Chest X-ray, PA view. Patient: 3 years old, sex F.
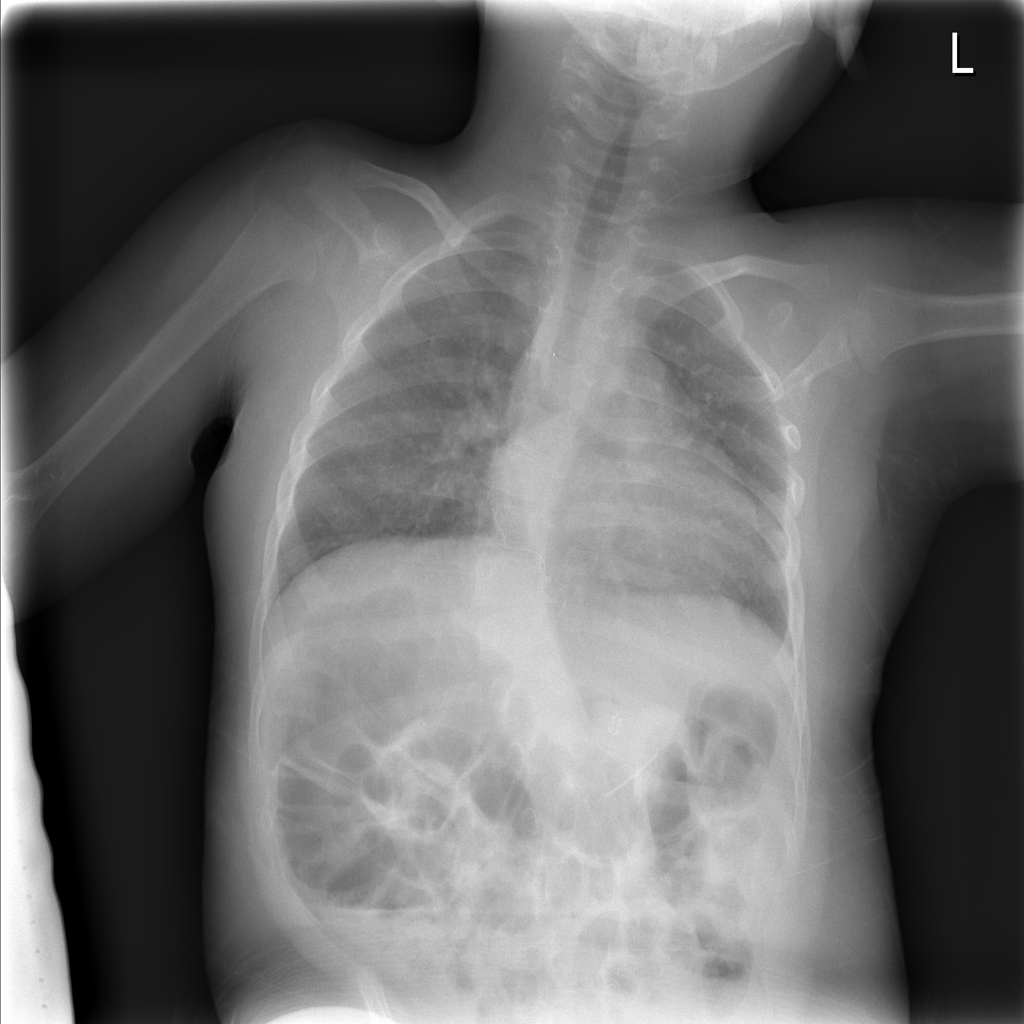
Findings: No Finding